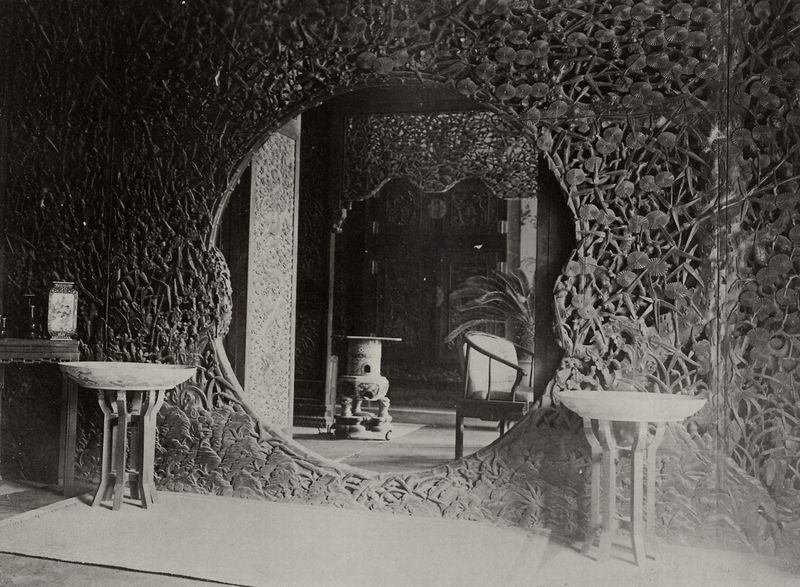
Titel: Inneres eines chinesischen Hauses
Künstler: Chinesischer Photograph
Schlagwörter: blätter, weiß, zola, blume, blumen, grau, hell, holz, lampe, licht, paris, raum, schwarz, stuhl, säule, tisch, tische, tür, zimmer, blick, haus, muster, ornament, teppich, wand, schale, schüssel, stehen, möbel, spiegel, sonne, boden, interieur, sessel, pflanze, pflanzen, kreis, ofen, oval, rund, runf, garten, ranken, schalen, japan, leer, modern, kissen, jugendstil, dekor, floral, ornamente, wandmalerei, tischchen, durchgang, palme, zimmerpflanze, tor, foto, fotografie, bad, eingang, eisen, dose, becken, asien, schwarzweiss, jugenstil, loch, asiatisch, schnitzerei, photo, verziert, chinesisch, china, badezimmer, blattwerk, pavillon, seife, teppisch, tpr, dekorativ, durchbrochen, geschnitzt, schnitzwerk, wintergarten, gegenstände, waschbecken, innenaufnahme, chinesisches zimmer, japanisches zimmer, österreicht, schwaru-weiß, hina, feuerkelch